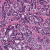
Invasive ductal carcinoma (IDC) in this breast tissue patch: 1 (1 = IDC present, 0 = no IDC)